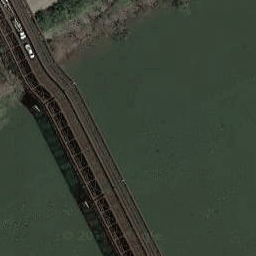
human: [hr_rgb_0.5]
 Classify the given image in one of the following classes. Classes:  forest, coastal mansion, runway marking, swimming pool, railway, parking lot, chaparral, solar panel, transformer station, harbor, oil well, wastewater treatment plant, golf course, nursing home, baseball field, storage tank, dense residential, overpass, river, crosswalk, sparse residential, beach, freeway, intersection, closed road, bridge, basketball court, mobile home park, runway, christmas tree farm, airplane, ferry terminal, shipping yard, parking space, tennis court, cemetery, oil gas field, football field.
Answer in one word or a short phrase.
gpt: bridge